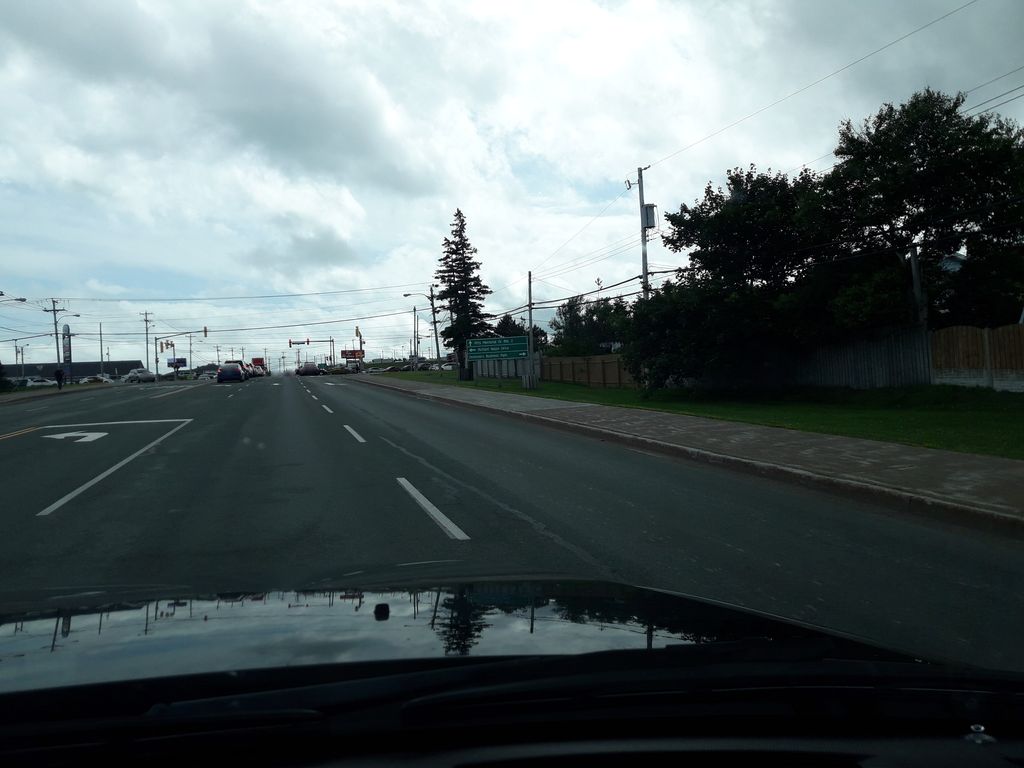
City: st_johns